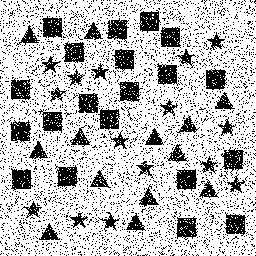
Squares: 20
Triangles: 13
Stars: 15
Total shapes: 48